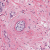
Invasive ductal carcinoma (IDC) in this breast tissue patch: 1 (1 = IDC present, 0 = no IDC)